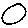
Label: circle